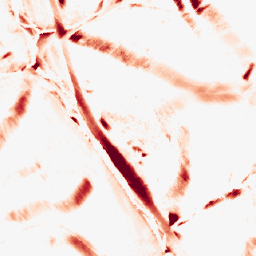
Category: morphological
Decomposition family: morphological_diamond
Decomposition parameters: operation: opening
radius: 15
Upsampling method: area
Upsampling parameters: scale: 2
Upsampling scale: 2